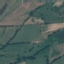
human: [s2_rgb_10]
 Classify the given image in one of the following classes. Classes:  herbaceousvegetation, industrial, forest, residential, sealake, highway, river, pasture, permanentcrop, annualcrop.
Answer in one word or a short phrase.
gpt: Pasture